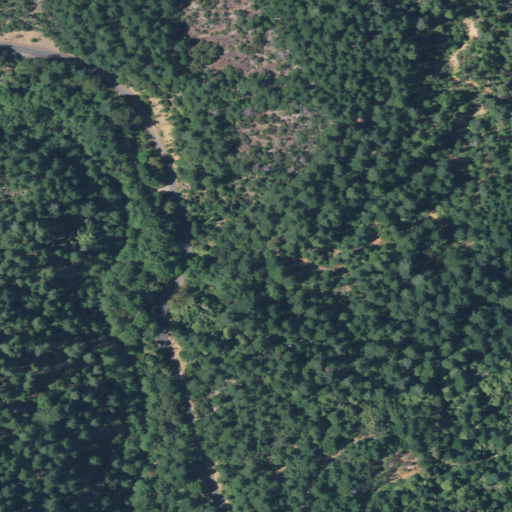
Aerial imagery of valley in Oregon named Tartar Gulch containing evergreen forest, open development, and shrub